Question: I have launched & navigated to a popup search page, where I select some search criteria. I then select a search button and a grid/table of entries is displayed. The table will only be populated with entries if the search criteria has found entries based on the input given (Its basically a hotel rate search, if you look for a hotel in a certain area it will return rates. No hotels available = no rates).
So I have started these lines of code like this:
'''
// Selects the cell you require from the table grid (tr=row td=cell nth-child=number down)
mWebDriver.SelectElement(By.CssSelector("#grd_ResultsRateByRoom tr td.Selectable"));
if (tableCells == 0)
throw new System.Exception("No rate available");
'''
Now all I want to do is return an alternate line of code to click any valid entry if there is an entry displaying (I have already defined a class for 'ClickElementById', but using the standard 'tableCell.click;' on the end of this does not function correctly?

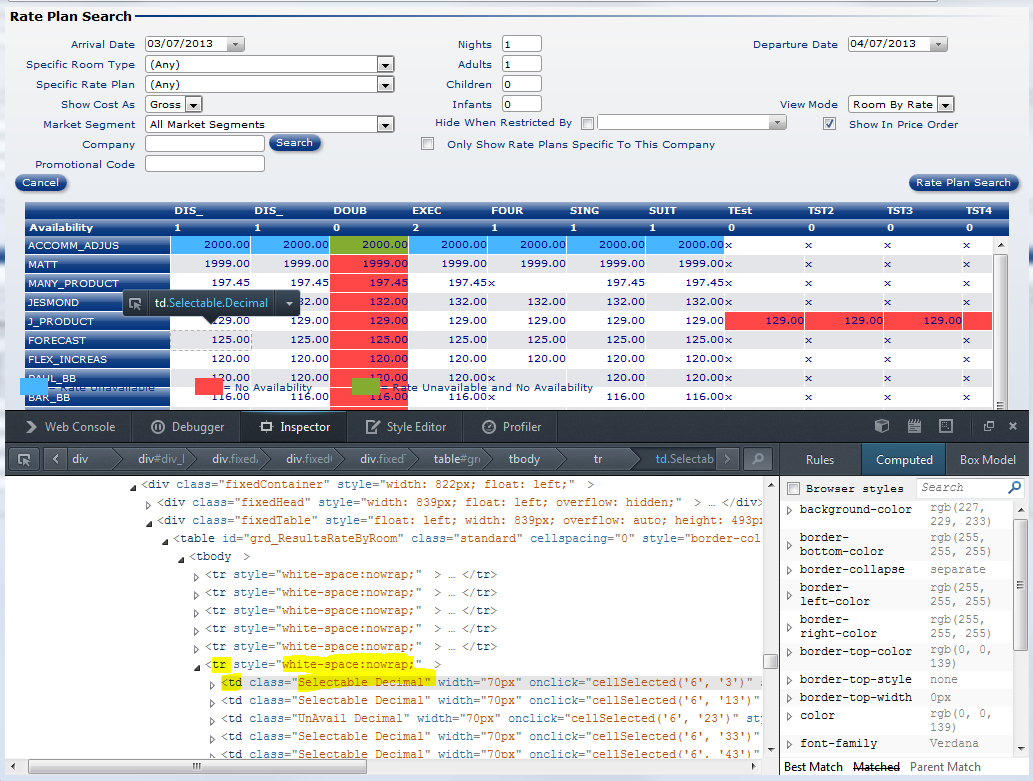
Answer: I think I have solved it (using both the 'FindElement' with 'By.Xpath' and 'By.CssSelector' methods).
One that worked best was:
'''
mWebDriver.SelectElement(By.CssSelector("#grd_ResultsRateByRoom tr td.Selectable")).Click();
'''